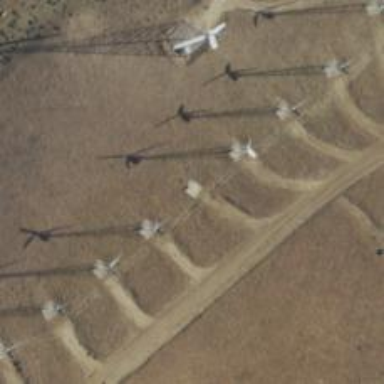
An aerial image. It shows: Wind-powered generator.